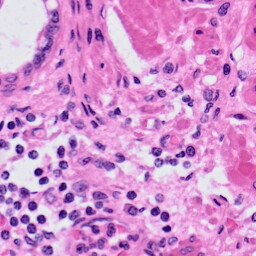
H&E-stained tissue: Prostate